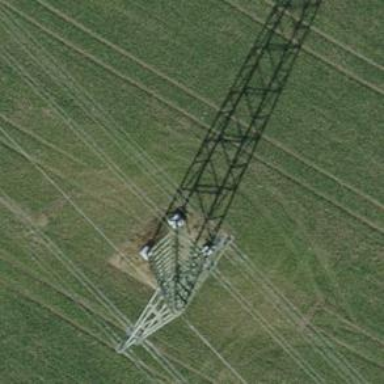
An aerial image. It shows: Lattice structure tower.